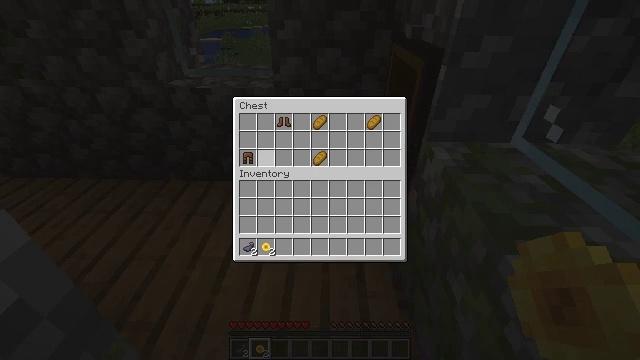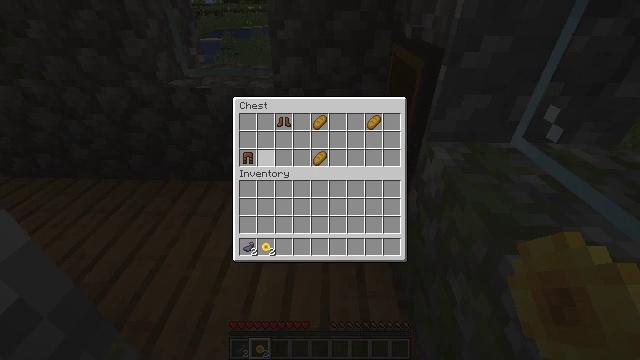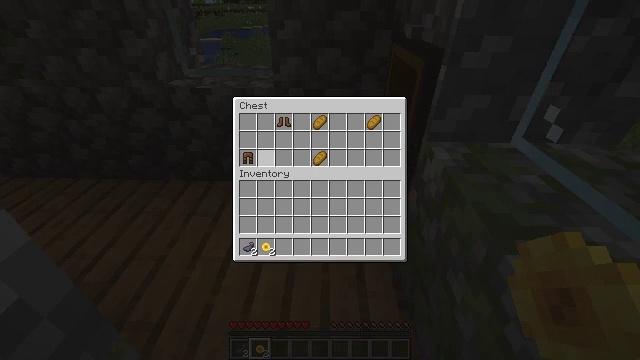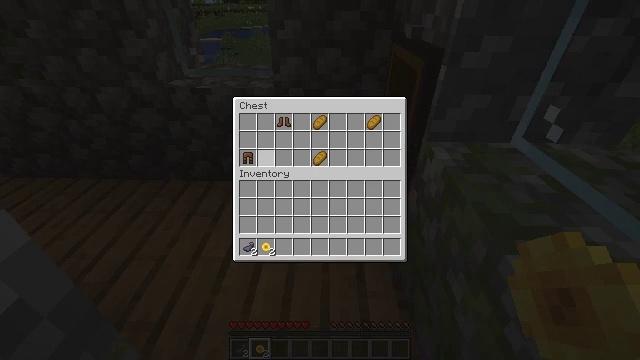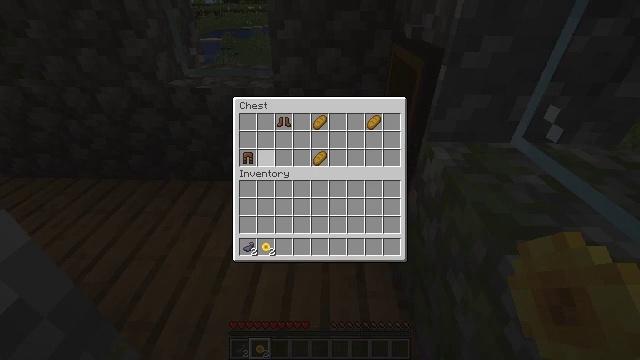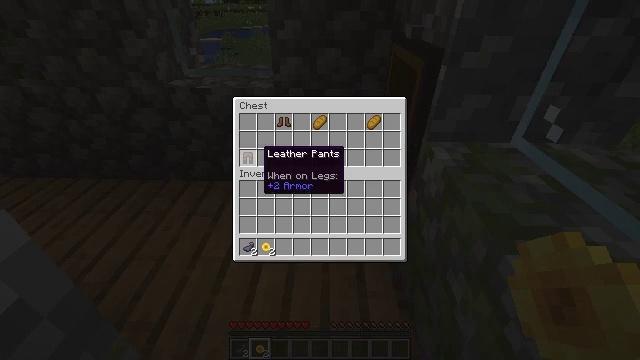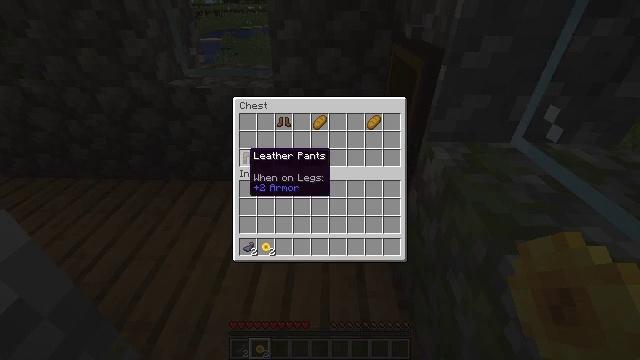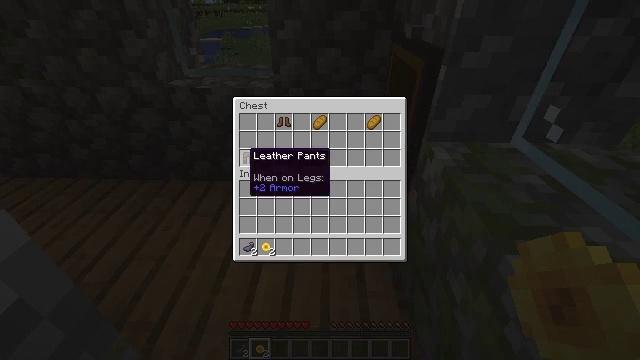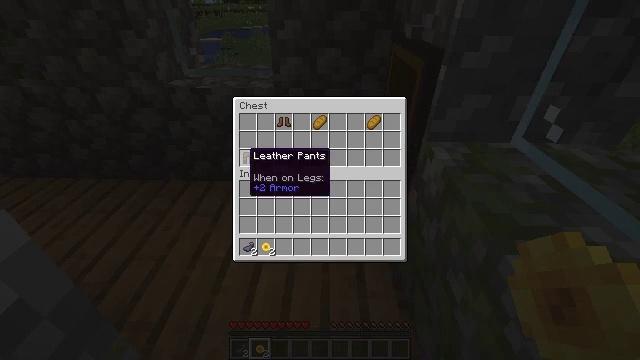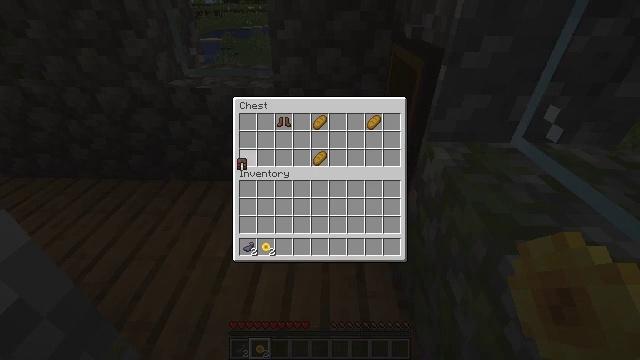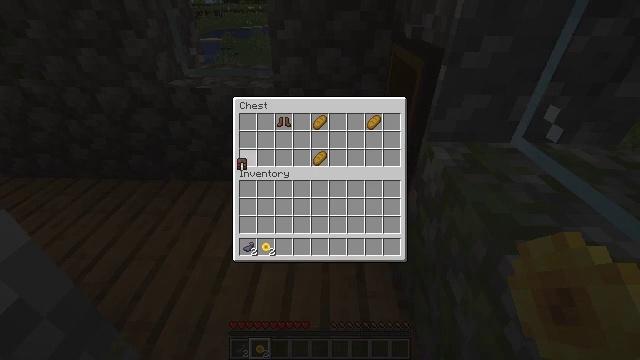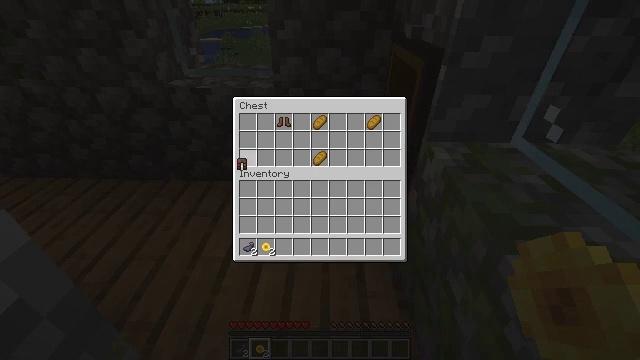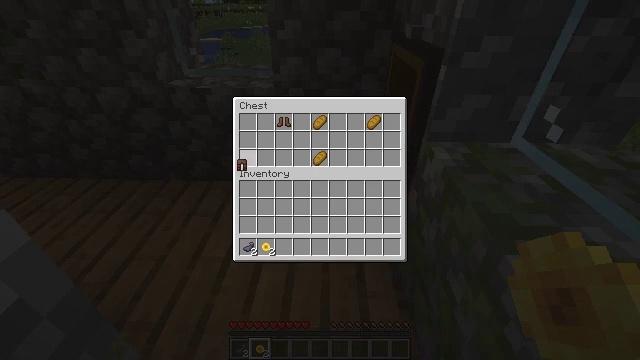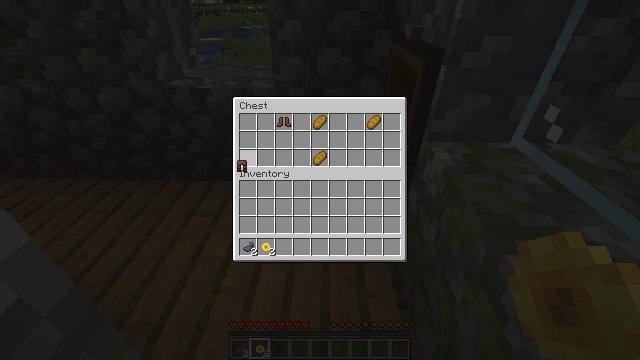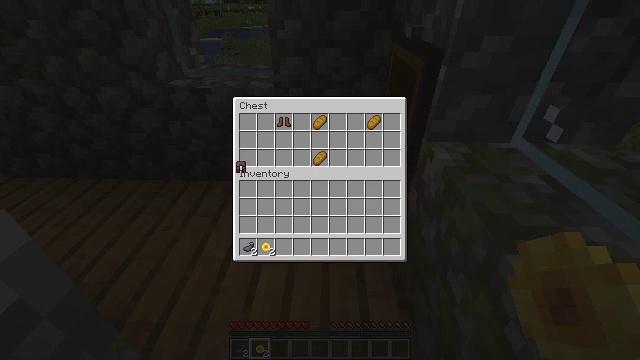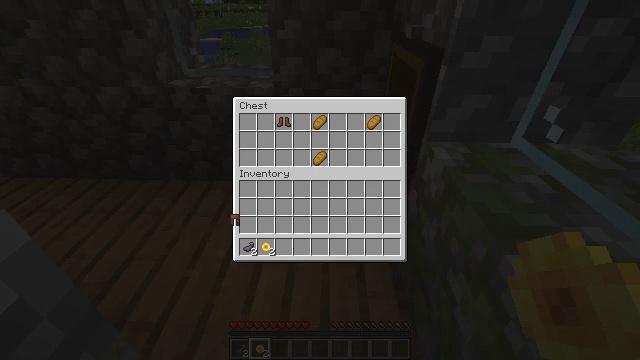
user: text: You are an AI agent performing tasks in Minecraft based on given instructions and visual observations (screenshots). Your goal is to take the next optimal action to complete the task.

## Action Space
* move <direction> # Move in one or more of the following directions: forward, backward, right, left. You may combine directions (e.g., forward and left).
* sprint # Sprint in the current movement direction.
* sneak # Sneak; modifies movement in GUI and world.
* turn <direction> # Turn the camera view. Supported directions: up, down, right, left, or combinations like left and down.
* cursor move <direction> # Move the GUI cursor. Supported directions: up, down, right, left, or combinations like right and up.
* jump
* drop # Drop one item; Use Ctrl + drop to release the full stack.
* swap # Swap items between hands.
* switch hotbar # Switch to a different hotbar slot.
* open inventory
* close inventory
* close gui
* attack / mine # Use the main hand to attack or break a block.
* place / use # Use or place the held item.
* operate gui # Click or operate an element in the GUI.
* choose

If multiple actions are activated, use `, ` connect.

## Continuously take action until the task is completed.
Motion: motion action
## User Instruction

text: Make yellow dye with materials in the crafting table.
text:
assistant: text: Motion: no_op
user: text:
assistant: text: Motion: no_op
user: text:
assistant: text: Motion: no_op
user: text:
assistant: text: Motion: no_op
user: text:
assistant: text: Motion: no_op
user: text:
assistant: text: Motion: turn left
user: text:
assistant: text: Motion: no_op
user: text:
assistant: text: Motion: no_op
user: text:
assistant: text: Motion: attack / mine
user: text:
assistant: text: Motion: attack / mine
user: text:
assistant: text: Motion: attack / mine
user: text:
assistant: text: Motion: attack / mine
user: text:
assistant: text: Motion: no_op
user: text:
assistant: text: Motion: no_op
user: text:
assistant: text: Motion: turn down
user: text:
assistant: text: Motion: turn down
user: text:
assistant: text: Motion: turn right
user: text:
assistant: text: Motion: turn right
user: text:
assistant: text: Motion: no_op
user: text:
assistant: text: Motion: no_op
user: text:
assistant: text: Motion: no_op
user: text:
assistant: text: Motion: no_op
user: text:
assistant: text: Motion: no_op
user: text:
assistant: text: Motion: no_op
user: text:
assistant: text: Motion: no_op
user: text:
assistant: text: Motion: no_op
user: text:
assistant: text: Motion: no_op
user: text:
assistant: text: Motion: no_op
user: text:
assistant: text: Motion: no_op
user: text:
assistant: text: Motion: attack / mine